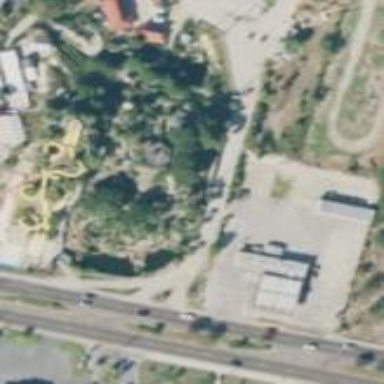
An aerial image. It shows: Miniature golf course.